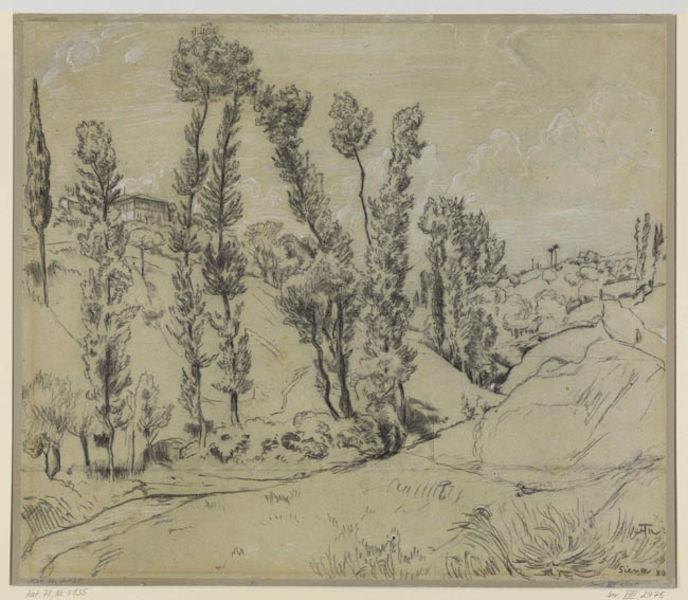
Titel: Tal bei Siena
Künstler: Hans Thoma
Standort: Karlsruhe
Institution: Staatliche Kunsthalle Karlsruhe
Schlagwörter: baum, berg, blätter, felsen, gestein, himmel, vogel, wasser, weiß, wolken, bäume, fluss, gelb, landschaft, ocker, äste, blumen, frankreich, hell, kreide, schwarz, skizze, säulen, zeichnung, ausblick, dach, gebäude, gras, haus, tier, weg, wiese, wolke, beige, stein, steine, weit, signatur, bach, ferne, horizont, hügel, natur, pappel, pappeln, stamm, strauch, weite, wind, zweige, brücke, busch, büsche, einsam, gebüsch, gewässer, hütte, sonne, land, blatt, pflanze, pflanzen, tal, wald, anhöhe, garten, zypressen, bewegt, landschft, sommer, papier, fassade, italien, süden, vedute, abhang, berge, fels, gebirge, hang, allee, vegetation, berglandschaft, linien, signiert, südfrankreich, van gogh, sepia, stämme, striche, tusche, unterschrift, linie, kohle, zypresse, druck, schwarzweiss, schraffur, radierung, stich, strich, koloriert, bleistift, villa, kreuze, karg, kiefern, wäldchen, zeder, pinien, tempel, pavillon, pinie, toskana, schwaz, und, zeichung, strichzeichnung, sienna, inventar, zedern, gehöht, kreidezeichnung, höhung, datiert, galgen, zecihnung, gilb, bussch, anhöhre, singer, zypern, 19. jahrhundert, 39, inventarisiert, takl, 2975